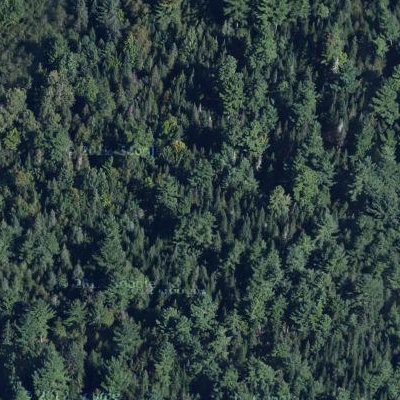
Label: eForest